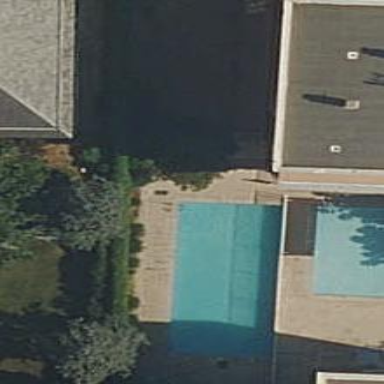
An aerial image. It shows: Swimming pool located in leisure land.